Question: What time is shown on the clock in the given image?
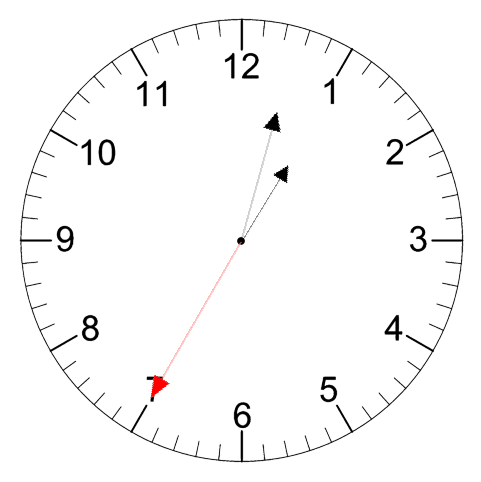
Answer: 01:02:35